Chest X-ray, AP view. Patient: 58 years old, sex F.
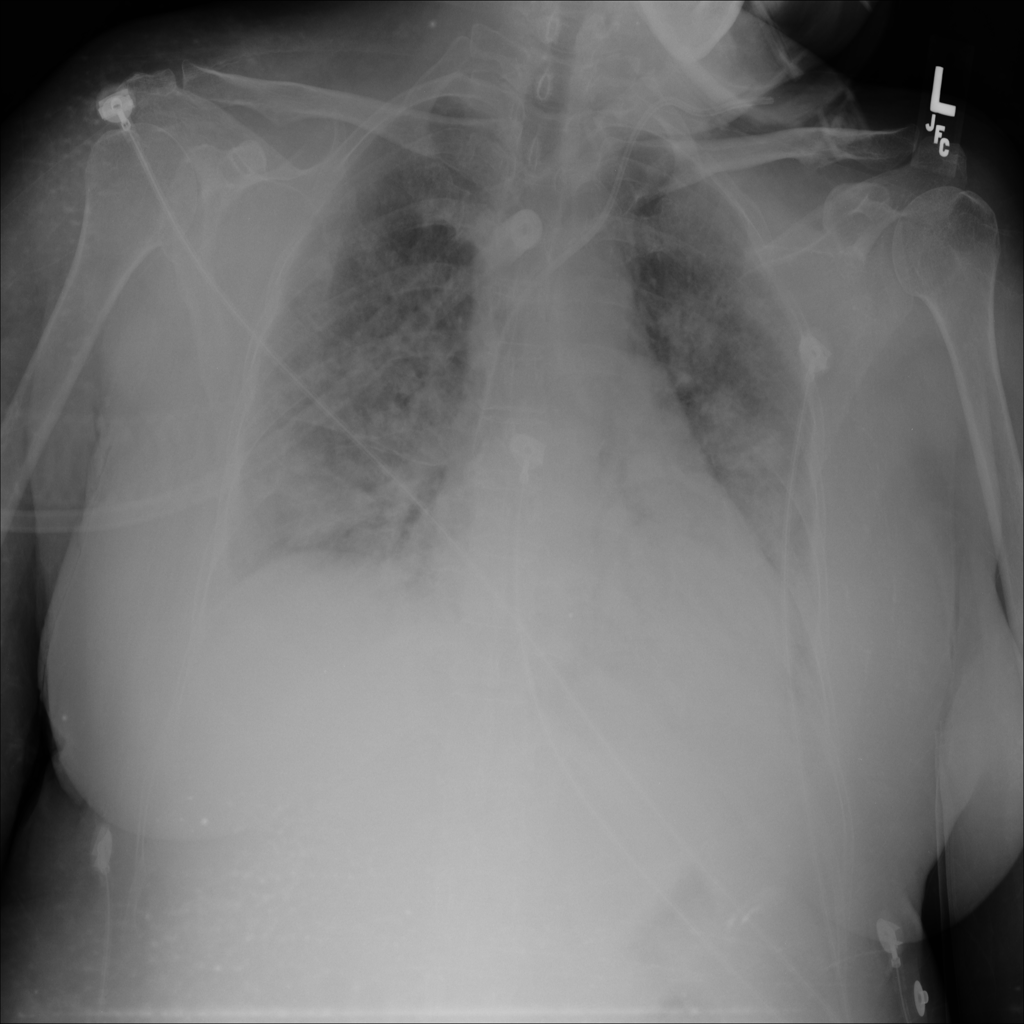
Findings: Edema